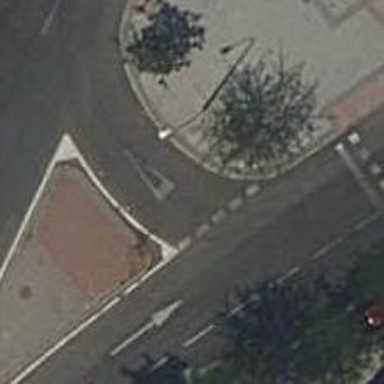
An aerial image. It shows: Road with "give way" sign.